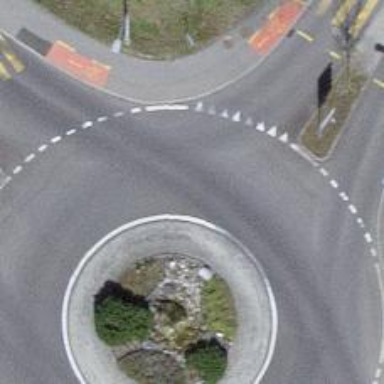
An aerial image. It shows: Secondary road made of asphalt leading to roundabout.